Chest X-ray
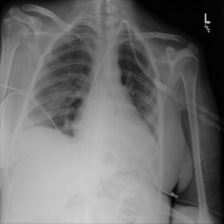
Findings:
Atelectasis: negative
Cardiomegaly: negative
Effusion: positive
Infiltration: negative
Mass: negative
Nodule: negative
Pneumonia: negative
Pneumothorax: negative
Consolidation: negative
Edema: negative
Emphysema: negative
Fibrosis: negative
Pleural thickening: negative
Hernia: negative